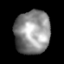
Tissue: lung
Cell type: T cells
Senescence score: 0.1921
Nuclear area (px): 1505
Mean DAPI intensity: 142.993